Field crop: maize
Growth stage: 2
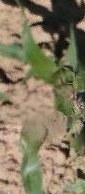
Species: maize